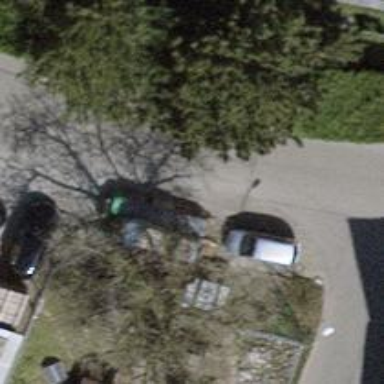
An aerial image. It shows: Smooth asphalt road in residential area.